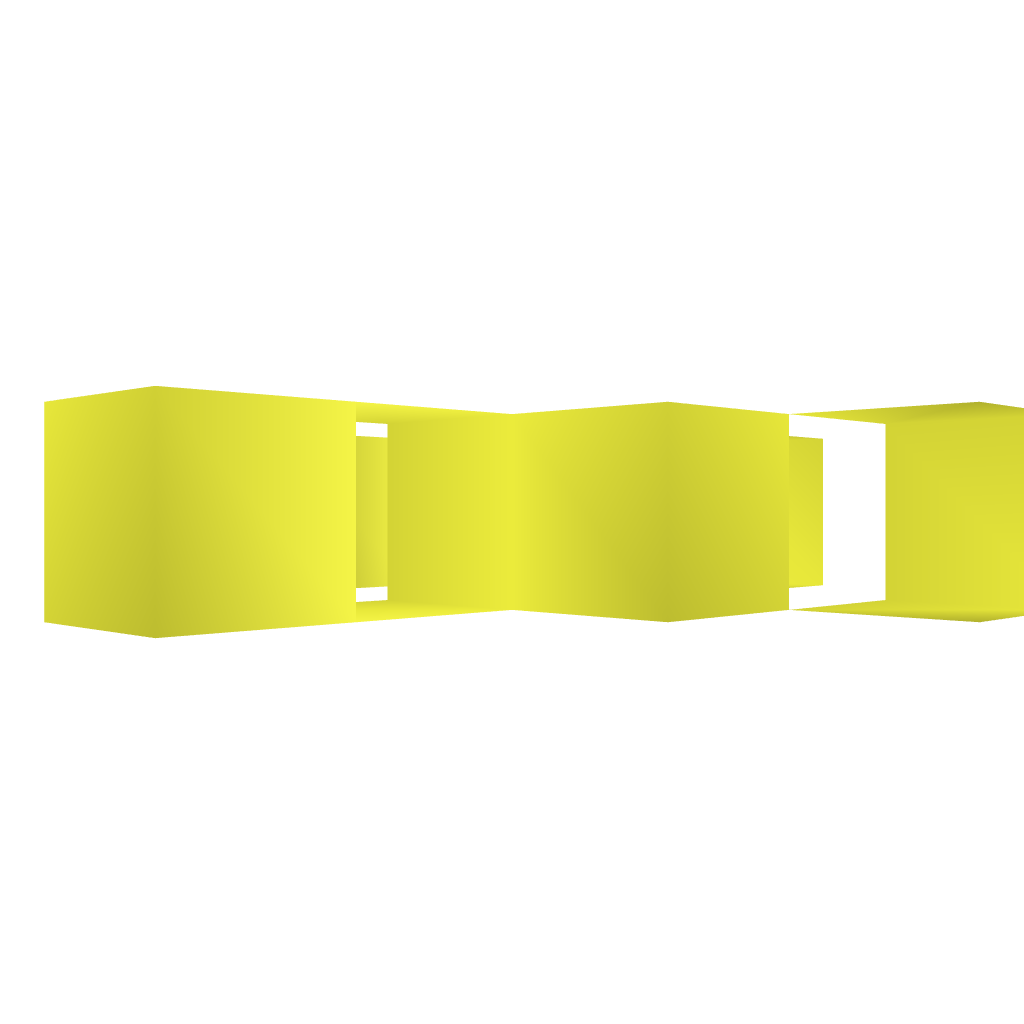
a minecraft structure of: Clock Timer (Long) bad low quality